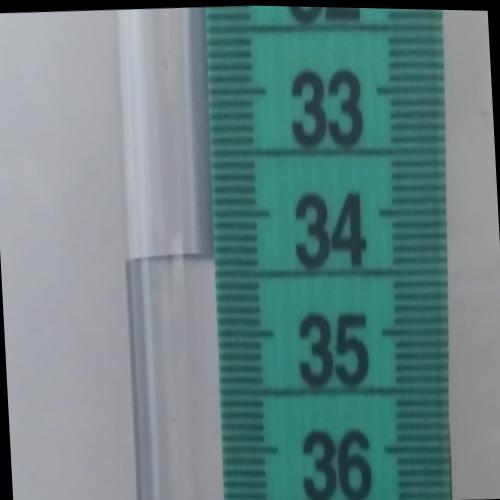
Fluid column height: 34.4 cm